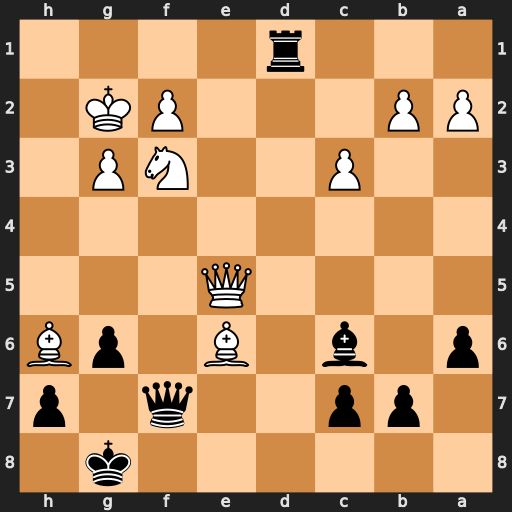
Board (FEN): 6k1/1pp2q1p/p1b1B1pB/4Q3/8/2P2NP1/PP3PK1/3r4
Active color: b
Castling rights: -
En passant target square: -
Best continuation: Bxf3+ Kh3 Rh1#